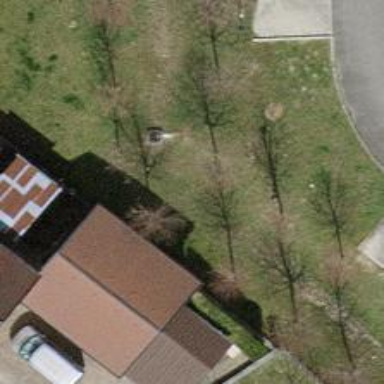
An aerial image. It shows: Avenue lined with deciduous broadleaved trees.